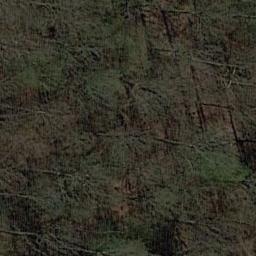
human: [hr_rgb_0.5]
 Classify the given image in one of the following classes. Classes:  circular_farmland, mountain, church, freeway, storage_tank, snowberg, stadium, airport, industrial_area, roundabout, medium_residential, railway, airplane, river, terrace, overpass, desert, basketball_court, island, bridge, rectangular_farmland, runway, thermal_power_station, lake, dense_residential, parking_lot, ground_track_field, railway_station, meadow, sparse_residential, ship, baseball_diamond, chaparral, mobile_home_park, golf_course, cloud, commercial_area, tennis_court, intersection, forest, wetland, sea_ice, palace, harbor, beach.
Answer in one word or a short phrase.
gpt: forest